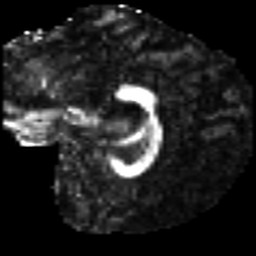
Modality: FA
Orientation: sagittal
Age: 29
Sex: male
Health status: ill
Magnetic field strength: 3 T
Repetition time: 9 s
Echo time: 0.093 s